Question: I have a 'UITableView' used with 'NSFetchedResultsController' right from the book.
The 'CoreData' objects are updated by a background process so every update automatically triggers an update of the 'FetchedResult' and 'UITableView'.
Pulling down the 'UITableView' during these updates causes a disturbing jump back to the top followed by a snap back to the pulldown position when pulling further:

'''
@objc(Entity)
class Entity: NSManagedObject {
@NSManaged var name: String
@NSManaged var lastUpdated: NSDate
'''
}
'''
private lazy var resultsController: NSFetchedResultsController = {
let fetchRequest = NSFetchRequest( entityName: "Entity" )
fetchRequest.sortDescriptors = [ NSSortDescriptor( key: "name", ascending: true ) ]
fetchRequest.relationshipKeyPathsForPrefetching = [ "Entity" ]
let controller = NSFetchedResultsController(
fetchRequest: fetchRequest,
managedObjectContext: self.mainContext,
sectionNameKeyPath: nil,
cacheName: nil
)
controller.delegate = self
controller.performFetch( nil )
return controller
}()
'''
The usual update logic combining 'UITableView' and 'ResultsController':
'''
func controllerWillChangeContent(controller: NSFetchedResultsController) {
tableView.beginUpdates()
}
func controller(controller: NSFetchedResultsController, didChangeObject anObject: AnyObject, atIndexPath indexPath: NSIndexPath?, forChangeType type: NSFetchedResultsChangeType, newIndexPath: NSIndexPath?) {
switch( type ) {
case NSFetchedResultsChangeType.Insert:
tableView.insertRowsAtIndexPaths( [ newIndexPath! ], withRowAnimation: UITableViewRowAnimation.Fade )
case NSFetchedResultsChangeType.Delete:
tableView.deleteRowsAtIndexPaths( [ indexPath! ], withRowAnimation: UITableViewRowAnimation.Fade )
case NSFetchedResultsChangeType.Update:
tableView.reloadRowsAtIndexPaths( [ indexPath! ], withRowAnimation: UITableViewRowAnimation.None )
case NSFetchedResultsChangeType.Move:
tableView.moveRowAtIndexPath( indexPath!, toIndexPath: newIndexPath! )
default:
break
}
}
'''
Background update (not the original one which is more complex) to show the effect:
'''
override func viewDidLoad() {
super.viewDidLoad()
//...
let timer = NSTimer.scheduledTimerWithTimeInterval( 1.0, target: self, selector: "refresh", userInfo: nil, repeats: true)
NSRunLoop.mainRunLoop().addTimer( timer, forMode: NSRunLoopCommonModes )
}
func refresh() {
let request = NSFetchRequest( entityName: "Entity" )
if let result = mainContext.executeFetchRequest( request, error: nil ) {
for entity in result as [Entity] {
entity.lastUpdated = NSDate()
}
}
}
'''
I have searched stackoverflow for hours now and tried almost everything.
The only think making this stop is not calling 'tableView.reloadRowsAtIndexPaths()' and also not 'beginUpdates()' / 'endUpdates()' so both seem to cause this effect.
But this is no option, because the 'UITableView' would not update at all.
Any suggestions or solutions anyone?
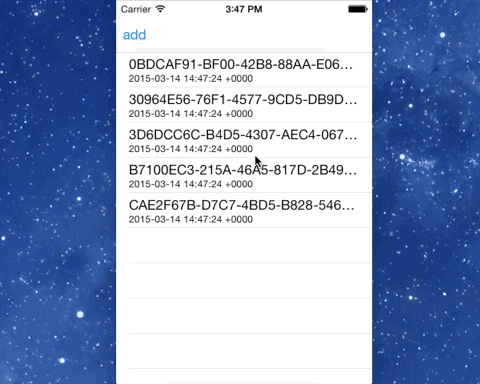
Answer: I just found a solution that works for me.
There are two actions that conflict with my background updates:
1. dragging/scrolling
2. editing (not mentioned above, but needed also)
So following Timur X's suggestion both actions will have to lock the updates. And this is what I did:
'''
enum LockReason: Int {
case scrolling = 0x01,
editing = 0x02
}
var locks: Int = 0
func setLock( reason: LockReason ) {
locks |= reason.rawValue
resultsController.delegate = nil
NSLog( "lock set = \(locks)" )
}
func removeLock( reason: LockReason ) {
locks &= ~reason.rawValue
NSLog( "lock removed = \(locks)" )
if 0 == locks {
resultsController.delegate = self
}
}
'''
'''
override func scrollViewWillBeginDragging(scrollView: UIScrollView) {
setLock( .scrolling )
}
override func scrollViewDidEndDragging(scrollView: UIScrollView, willDecelerate decelerate: Bool) {
if !decelerate {
removeLock( .scrolling )
}
}
override func scrollViewDidEndDecelerating(scrollView: UIScrollView) {
removeLock( .scrolling )
}
'''
'''
override func tableView(tableView: UITableView, willBeginEditingRowAtIndexPath indexPath: NSIndexPath) {
setLock( .editing )
}
override func tableView(tableView: UITableView, didEndEditingRowAtIndexPath indexPath: NSIndexPath) {
removeLock( .editing )
}
'''
'''
override func tableView(tableView: UITableView, titleForDeleteConfirmationButtonForRowAtIndexPath indexPath: NSIndexPath) -> String! {
return "delete"
}
override func tableView(tableView: UITableView, canEditRowAtIndexPath indexPath: NSIndexPath) -> Bool {
return true
}
override func tableView(tableView: UITableView, commitEditingStyle editingStyle: UITableViewCellEditingStyle, forRowAtIndexPath indexPath: NSIndexPath) {
if editingStyle == UITableViewCellEditingStyle.Delete {
removeLock( .editing )
if let entity = resultsController.objectAtIndexPath( indexPath ) as? Entity {
mainContext.deleteObject( entity )
}
}
}
'''